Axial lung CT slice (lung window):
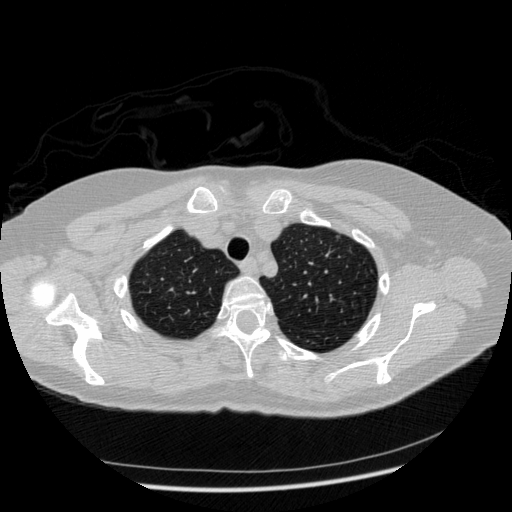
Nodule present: yes
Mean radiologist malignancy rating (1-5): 5